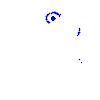
Particle: kaon